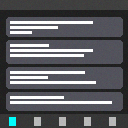
Screen state: on